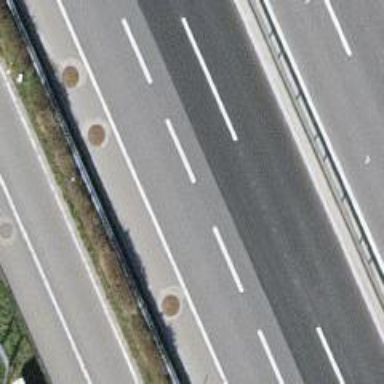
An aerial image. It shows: Motorway junction.